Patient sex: F
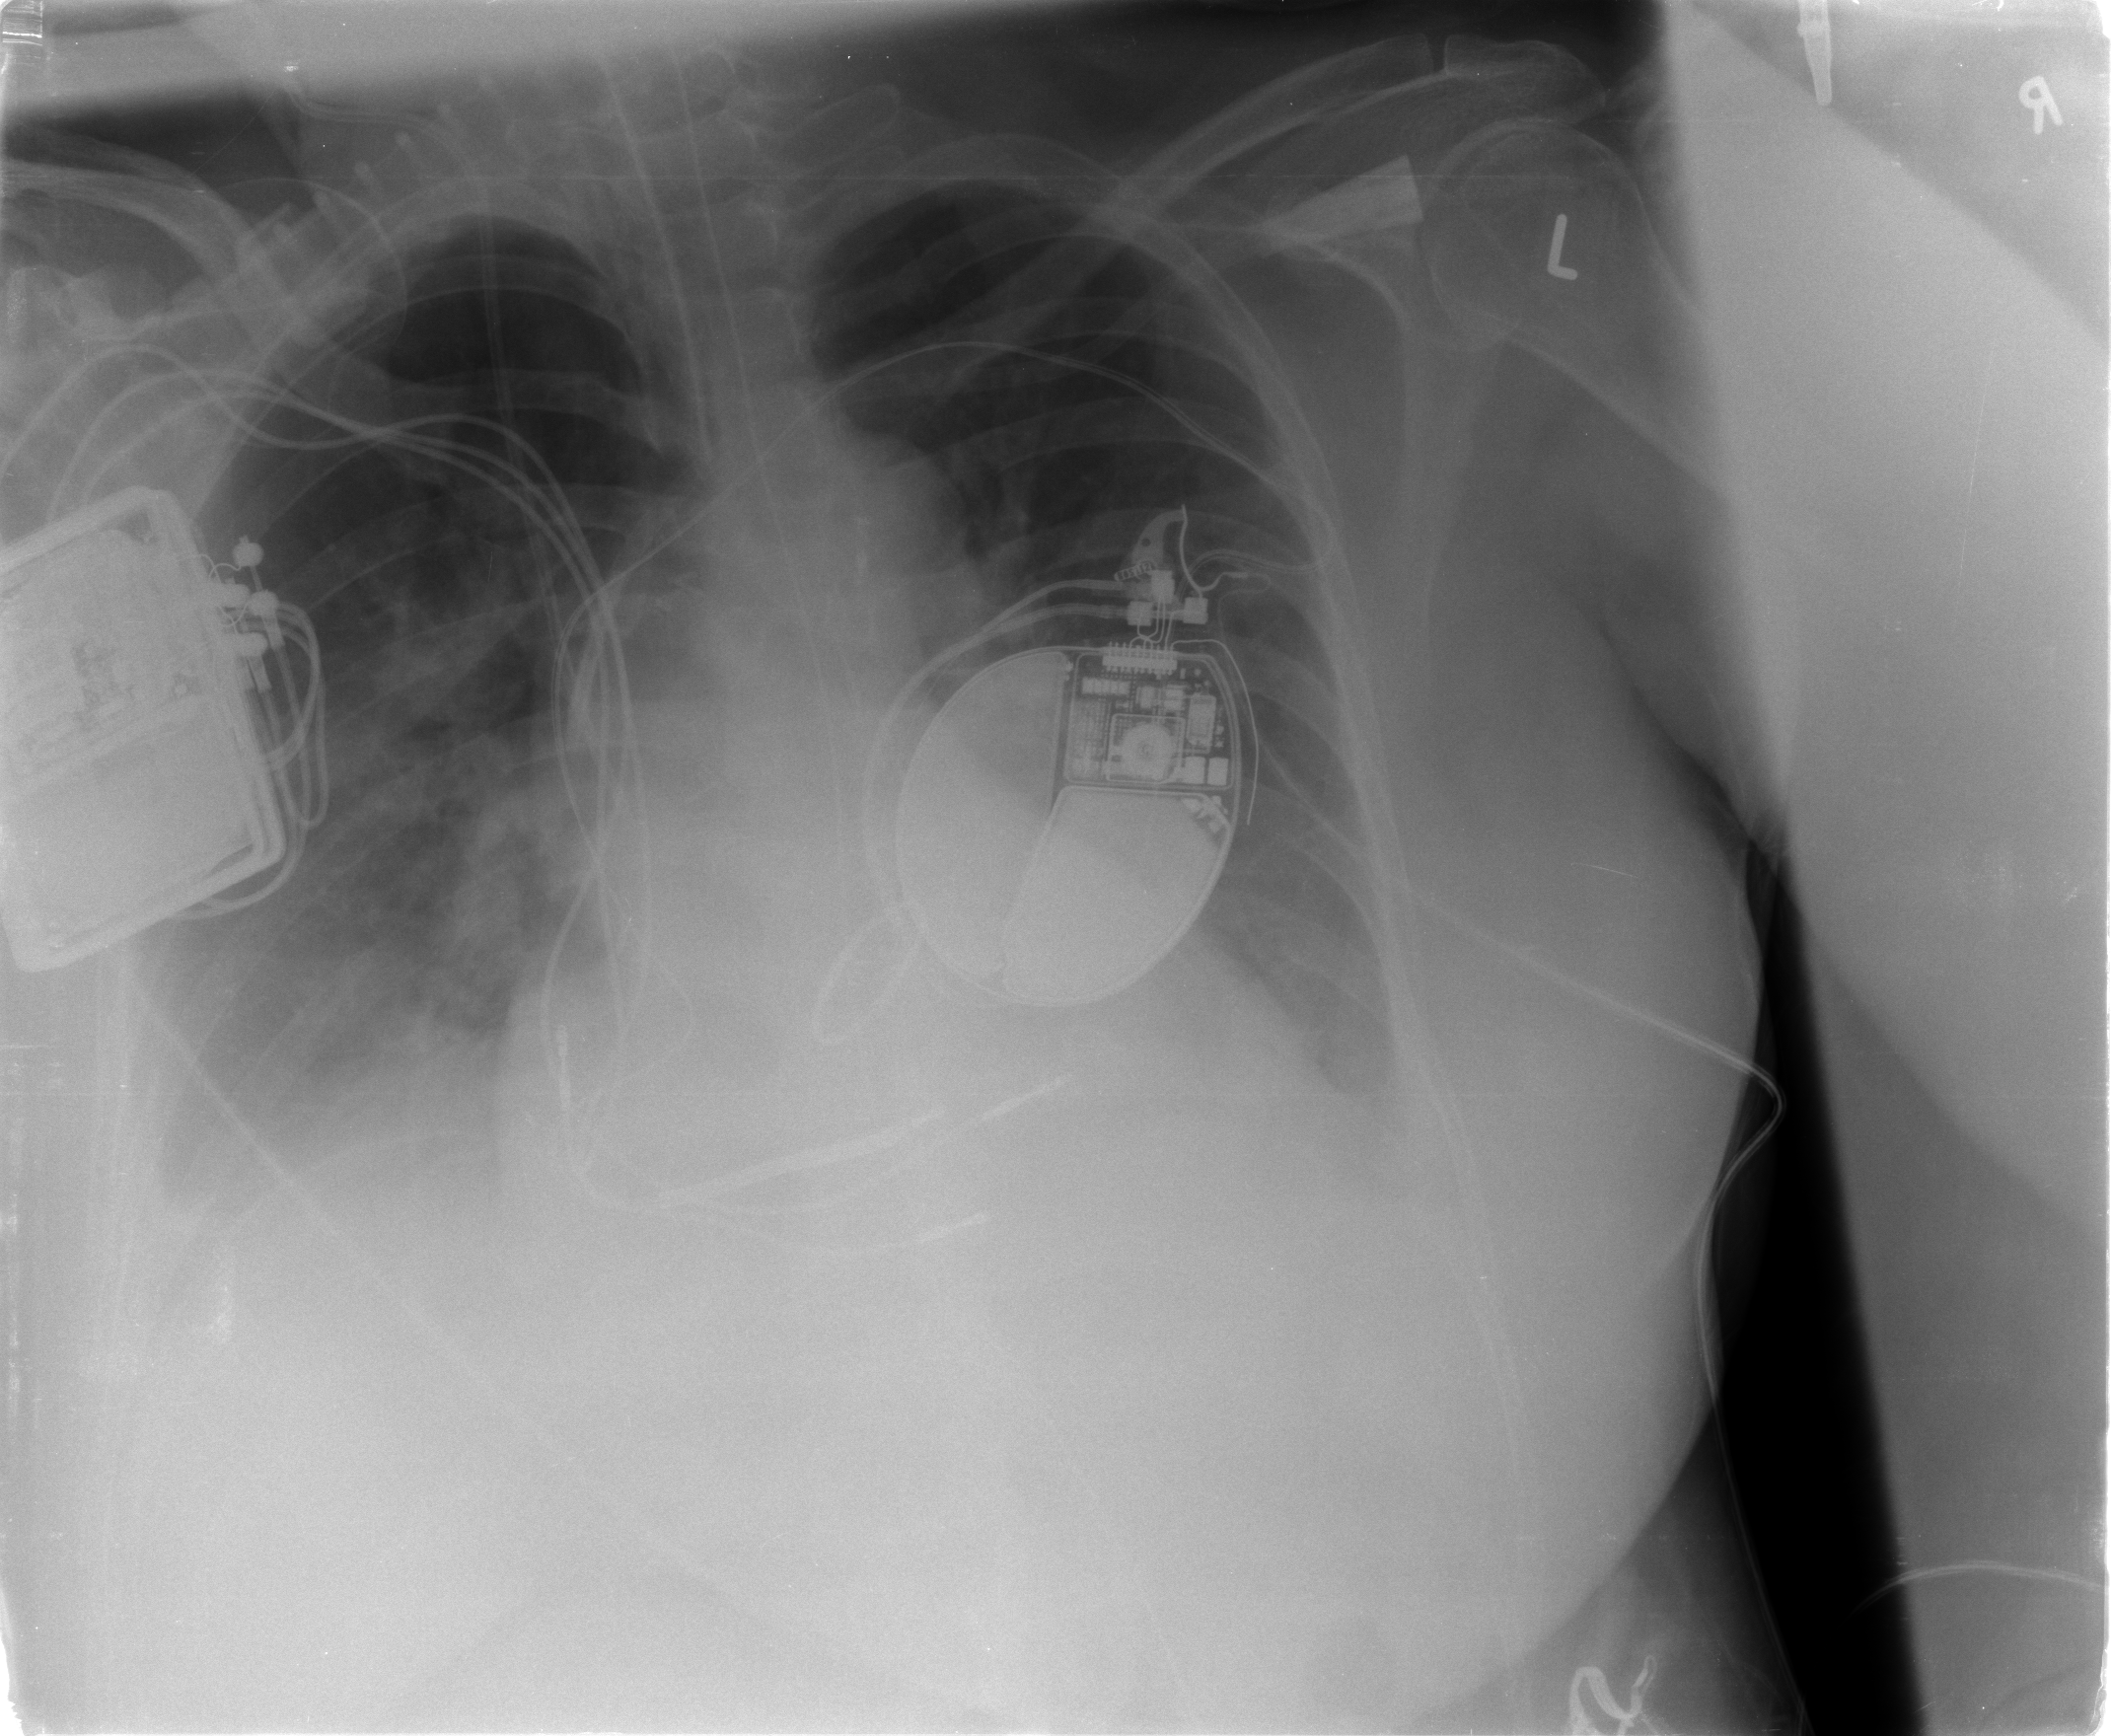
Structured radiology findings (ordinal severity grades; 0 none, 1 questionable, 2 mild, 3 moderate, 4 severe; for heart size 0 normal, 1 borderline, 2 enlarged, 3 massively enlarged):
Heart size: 2
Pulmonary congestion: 0
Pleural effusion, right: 2
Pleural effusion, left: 2
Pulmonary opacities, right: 1
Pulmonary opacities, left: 0
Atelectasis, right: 2
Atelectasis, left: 2